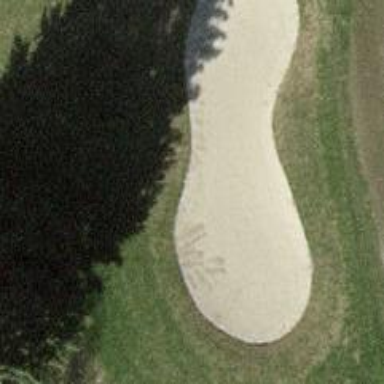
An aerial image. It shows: Golf bunker filled with natural sand.